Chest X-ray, PA view. Patient: 24 years old, sex M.
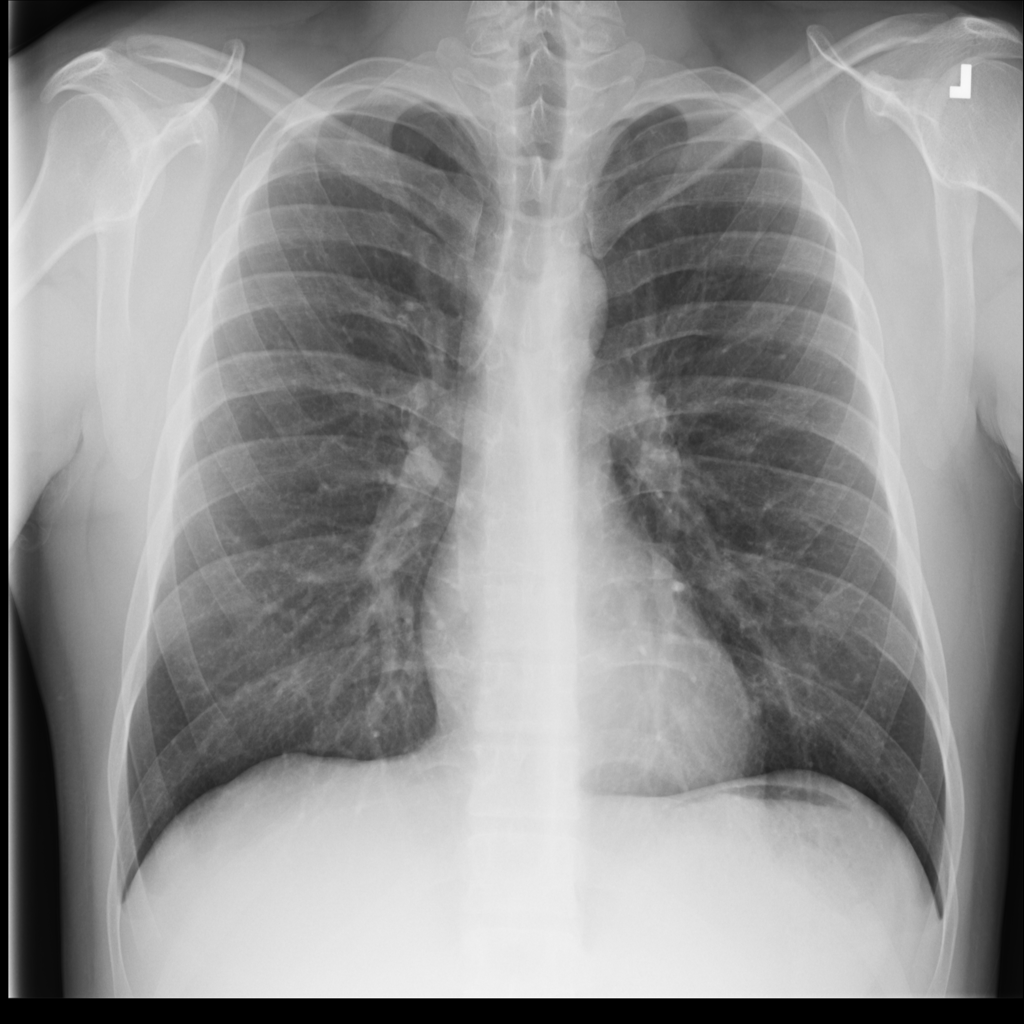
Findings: No Finding